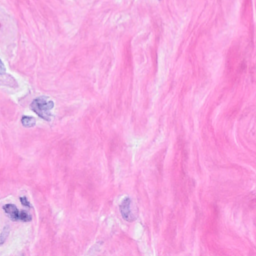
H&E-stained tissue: Breast